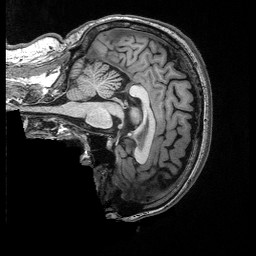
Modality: T1w
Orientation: sagittal
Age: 43
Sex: male
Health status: ill
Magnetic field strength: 3 T
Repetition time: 2.53 s
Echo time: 0.00331 s